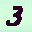
Label: 3